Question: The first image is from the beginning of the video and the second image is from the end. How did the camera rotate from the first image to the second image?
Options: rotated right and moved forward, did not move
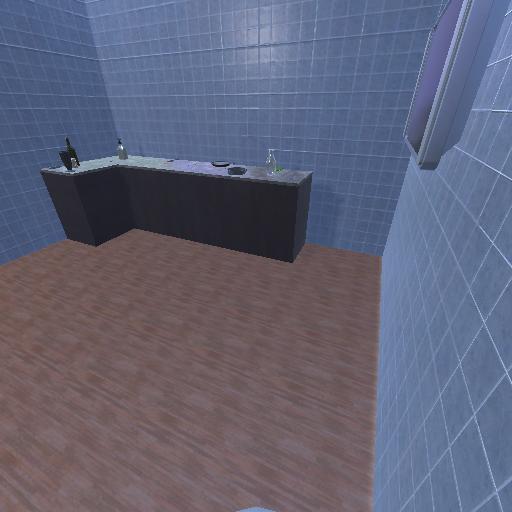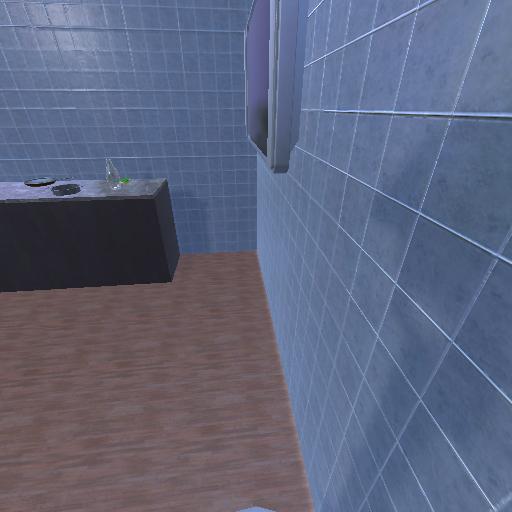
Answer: rotated right and moved forward